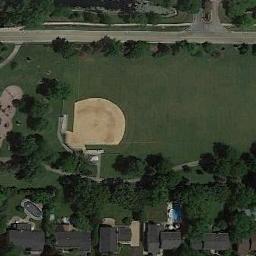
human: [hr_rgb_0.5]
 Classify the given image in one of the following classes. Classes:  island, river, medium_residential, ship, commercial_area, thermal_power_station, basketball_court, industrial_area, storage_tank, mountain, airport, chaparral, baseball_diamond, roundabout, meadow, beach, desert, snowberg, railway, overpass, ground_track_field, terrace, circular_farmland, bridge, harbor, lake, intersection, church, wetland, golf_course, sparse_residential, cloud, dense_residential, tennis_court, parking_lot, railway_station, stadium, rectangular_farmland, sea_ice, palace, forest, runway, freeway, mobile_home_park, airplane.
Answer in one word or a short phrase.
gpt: baseball_diamond